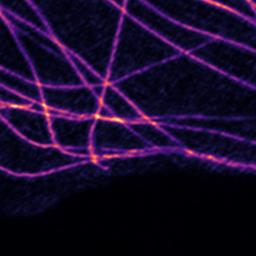
Label: Super-resolution Microtubules image